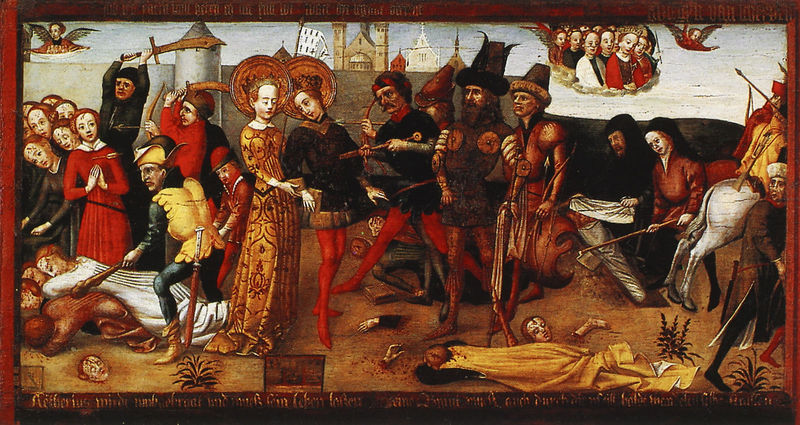
Titel: Ursula-Zyklus
Künstler: kölnisch Meister
Standort: Köln, St. Ursula (EU - D - NRW)
Schlagwörter: kampf, kopf, mann, stadt, frau, hut, hüte, rot, arm, geköpft, tod, tot, gold, kutte, paar, krone, renaissance, pferd, turm, engel, bogen, mauer, krieg, kaiser, könig, blut, burg, schwert, schwerter, gemetzel, leichen, tote, volk, beten, heiligenschein, gefaltete hände, sterben, mittelalter, strumpfhose, mönch, strumpfhosen, königin, heilige, heilig, keule, pfeil, tafelbild, körperteile, martyrium, glorie, pest, greuel, känigin